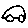
Label: car